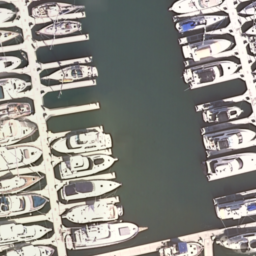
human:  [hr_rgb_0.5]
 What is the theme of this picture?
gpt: harbor

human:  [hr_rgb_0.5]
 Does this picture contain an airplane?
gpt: no